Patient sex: M
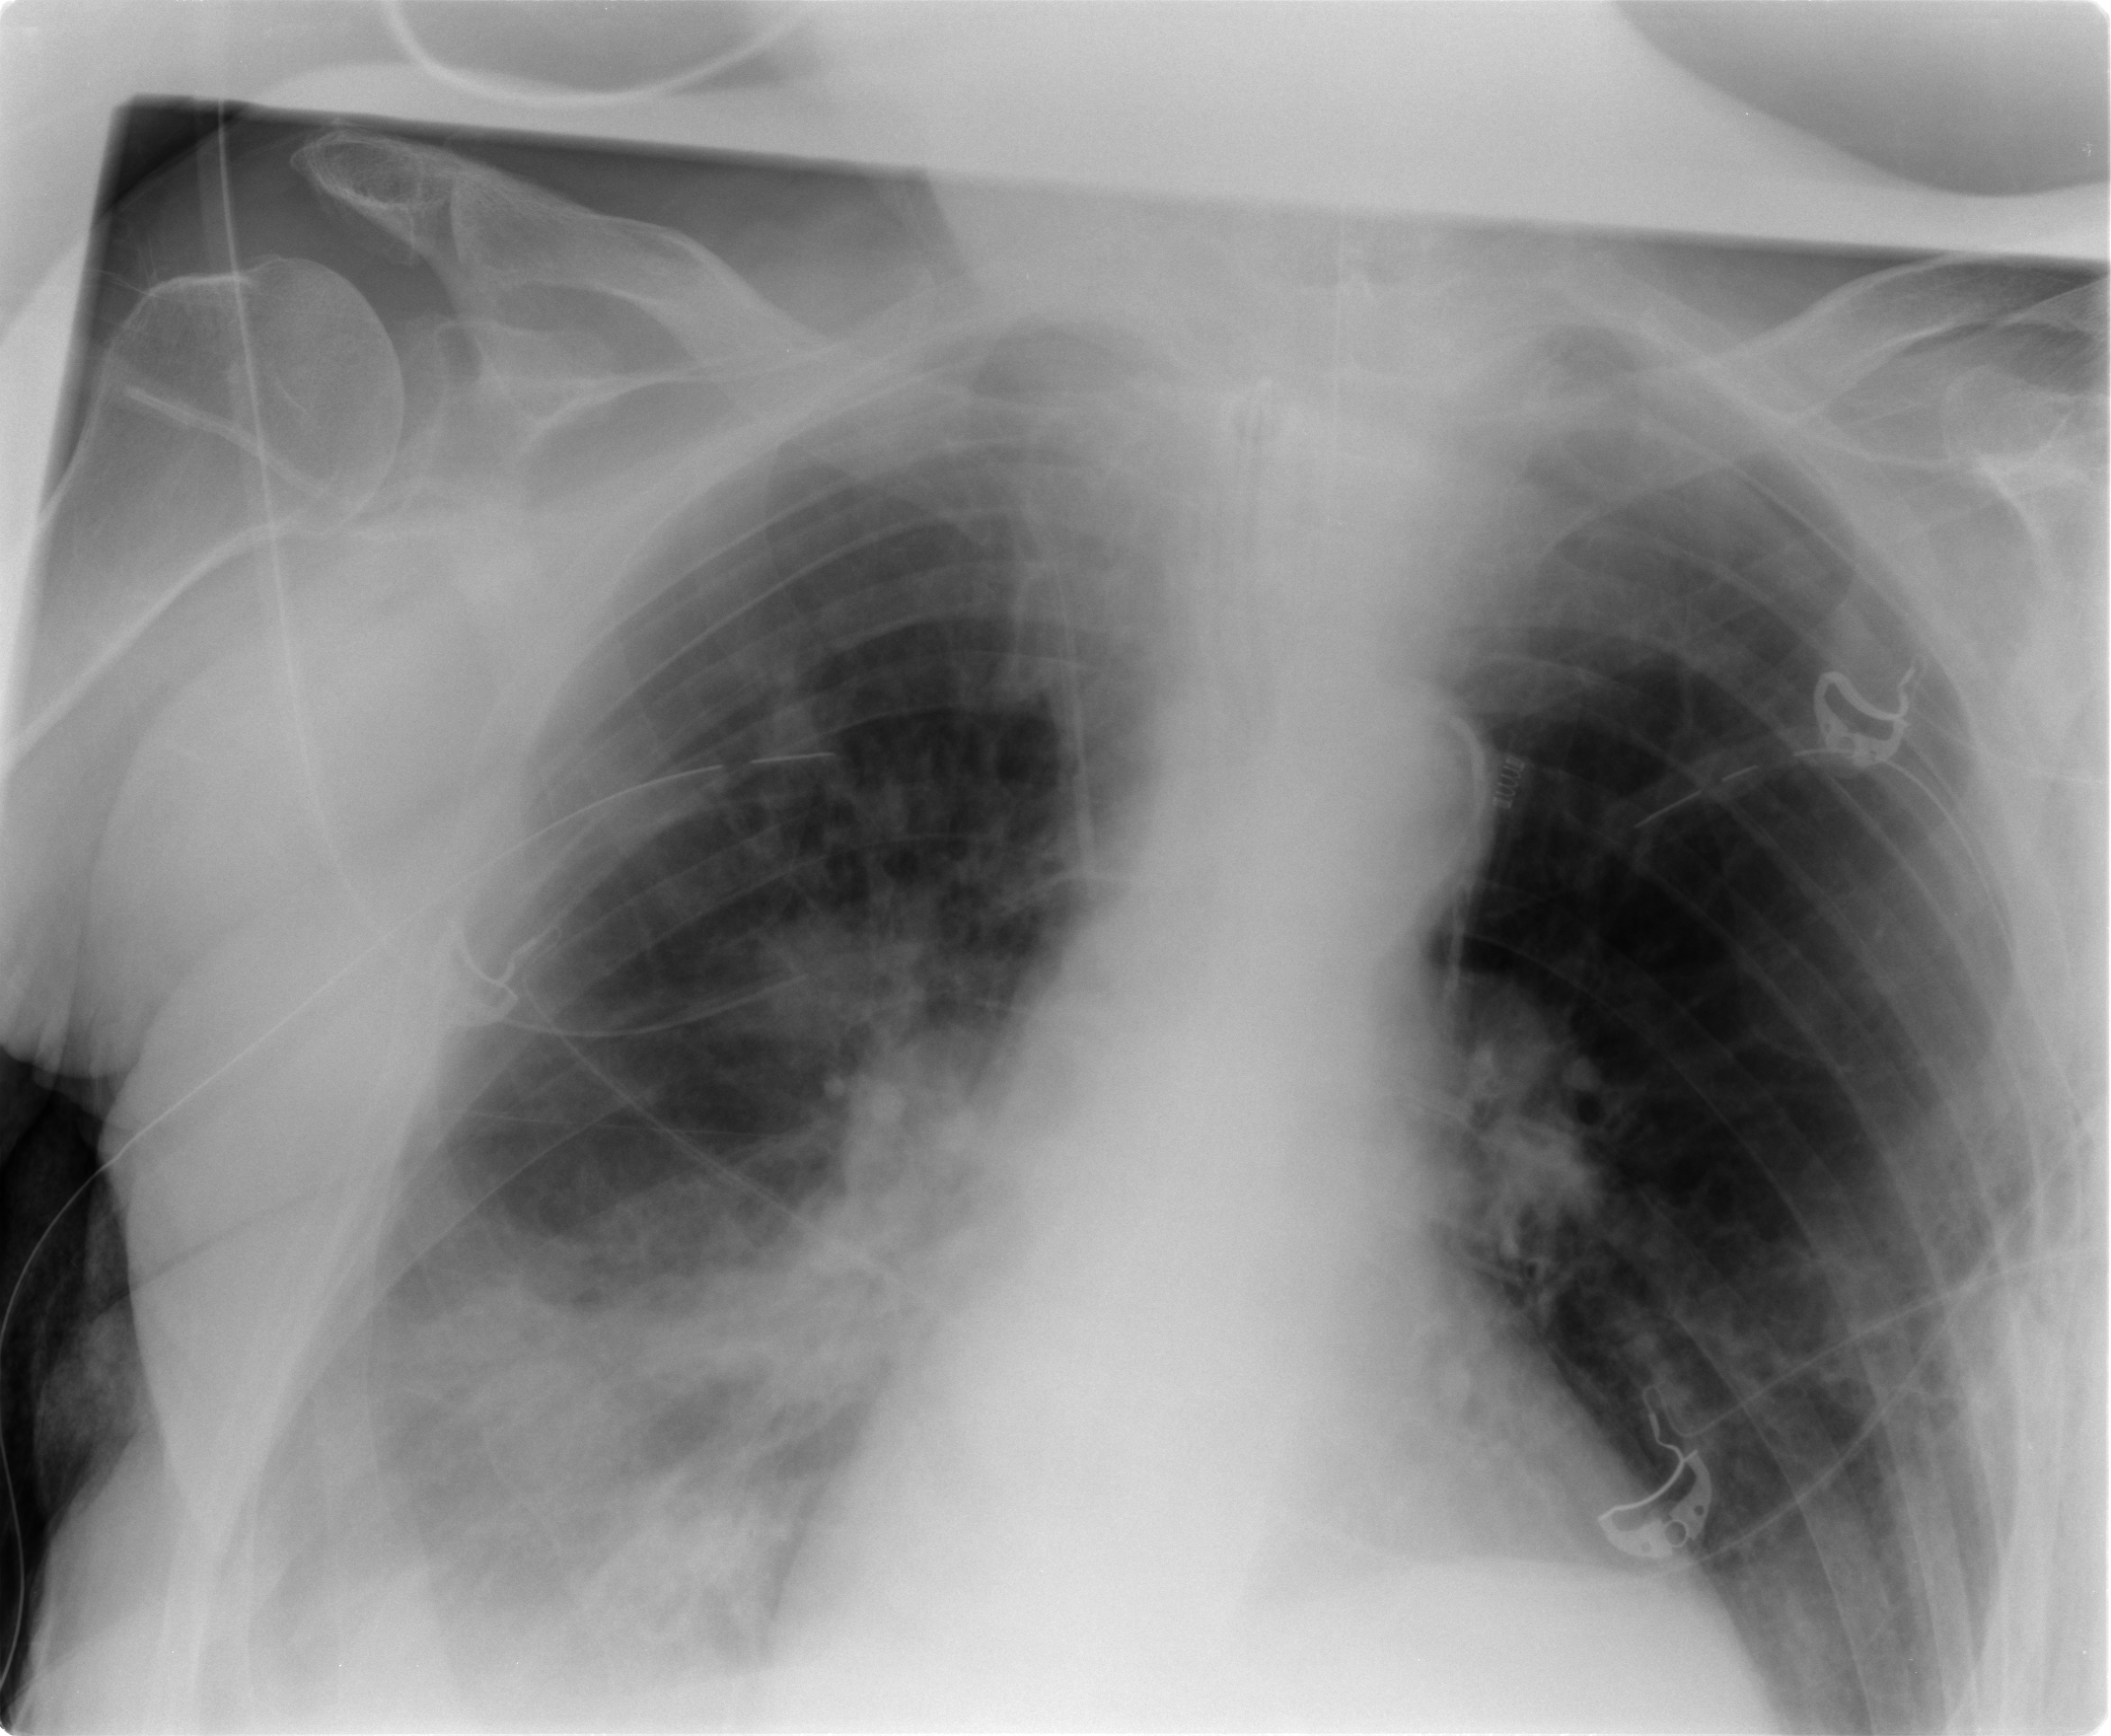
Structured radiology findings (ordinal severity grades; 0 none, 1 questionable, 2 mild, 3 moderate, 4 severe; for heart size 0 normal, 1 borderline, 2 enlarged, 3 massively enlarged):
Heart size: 2
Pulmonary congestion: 2
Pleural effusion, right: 2
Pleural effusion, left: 0
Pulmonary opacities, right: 2
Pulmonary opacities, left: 0
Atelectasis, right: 3
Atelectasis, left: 0